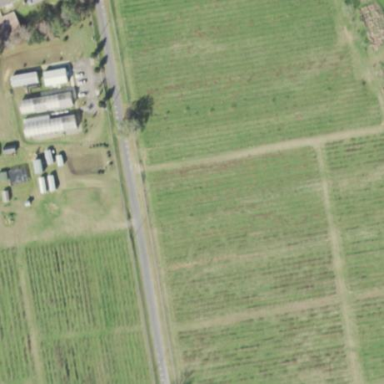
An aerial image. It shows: Plant nursery specializing in trees.